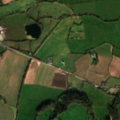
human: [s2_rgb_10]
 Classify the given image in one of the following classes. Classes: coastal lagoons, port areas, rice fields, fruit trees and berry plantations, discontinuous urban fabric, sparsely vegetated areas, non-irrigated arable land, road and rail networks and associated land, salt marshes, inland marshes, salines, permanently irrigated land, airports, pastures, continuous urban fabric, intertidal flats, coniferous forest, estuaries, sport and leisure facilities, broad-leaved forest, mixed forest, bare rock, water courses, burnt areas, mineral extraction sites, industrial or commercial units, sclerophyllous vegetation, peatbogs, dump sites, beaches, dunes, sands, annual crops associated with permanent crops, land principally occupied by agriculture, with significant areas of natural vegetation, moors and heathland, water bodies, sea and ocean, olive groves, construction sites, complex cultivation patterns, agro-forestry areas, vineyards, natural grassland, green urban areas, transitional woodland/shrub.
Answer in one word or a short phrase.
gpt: non-irrigated arable land, pastures